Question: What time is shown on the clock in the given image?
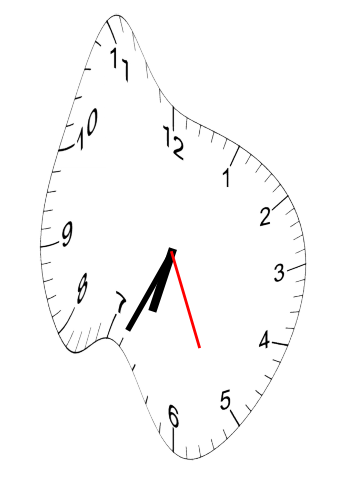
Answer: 06:34:26